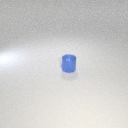
small blue metal cylinder